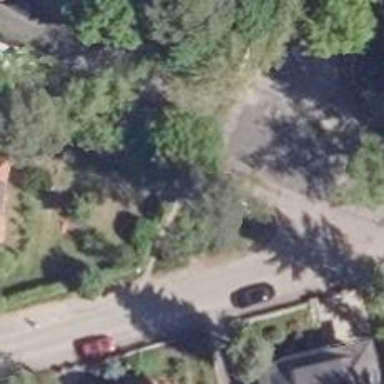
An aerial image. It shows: Dirt footway.